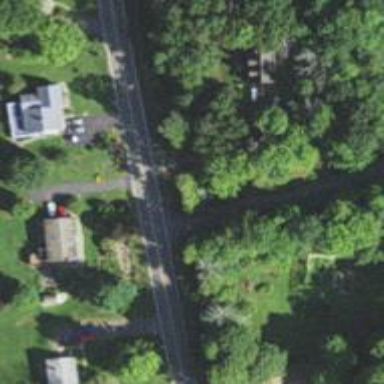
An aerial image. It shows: Residential driveway serving as service road.